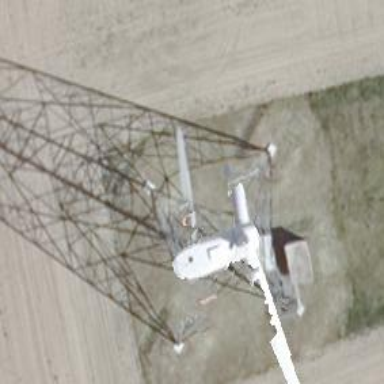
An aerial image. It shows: Wind generator in the form of horizontal axis wind turbine.